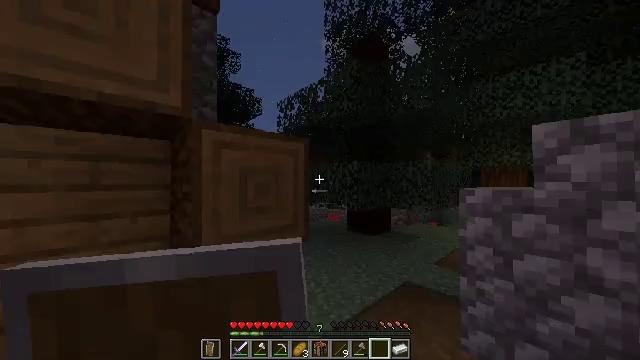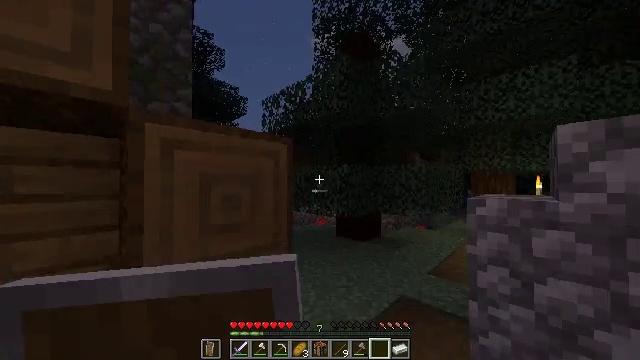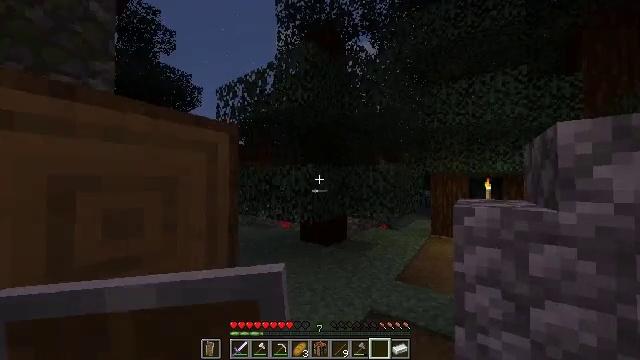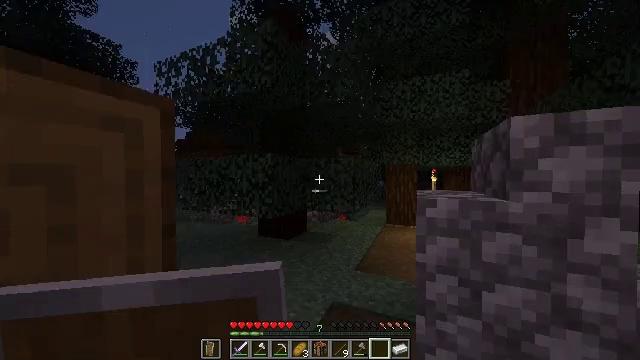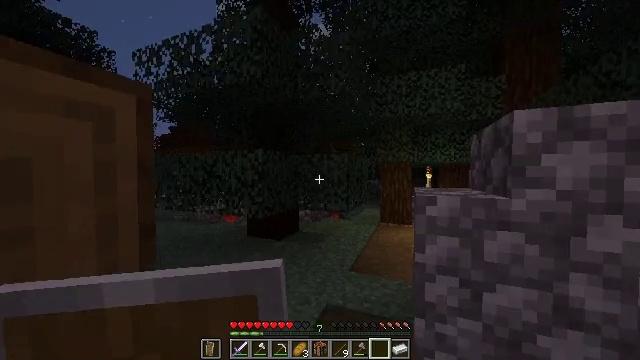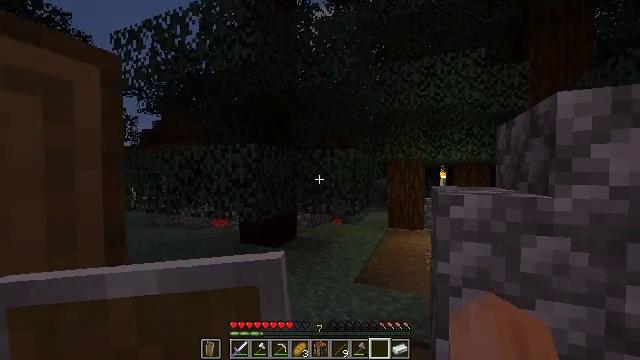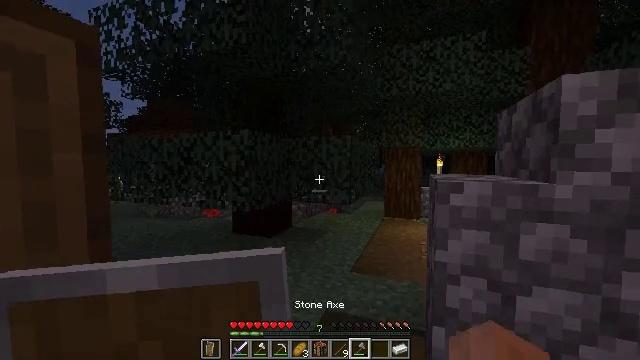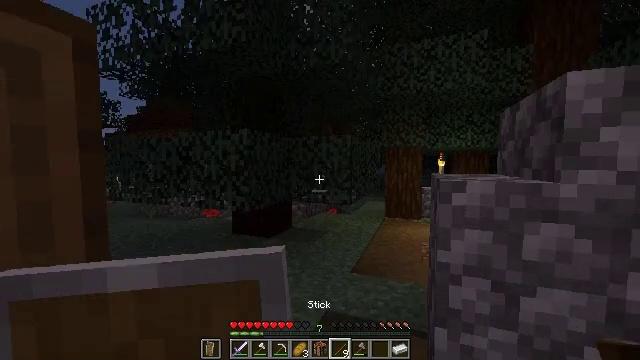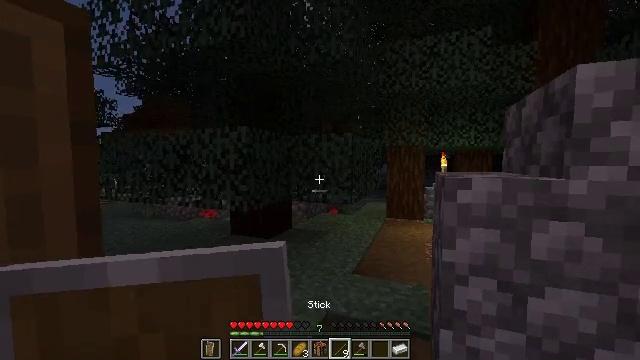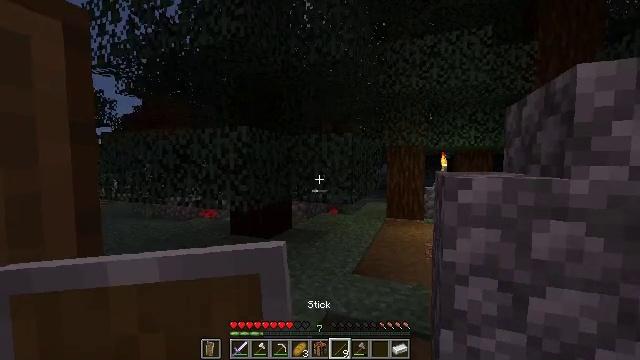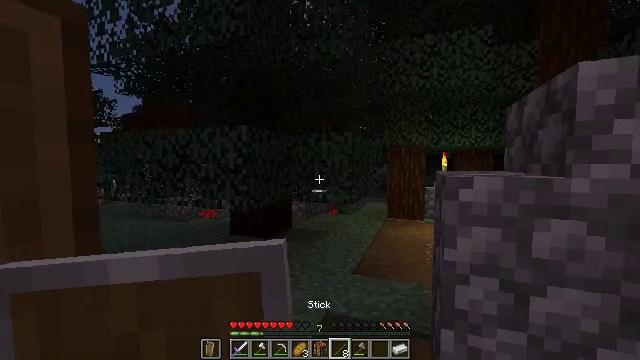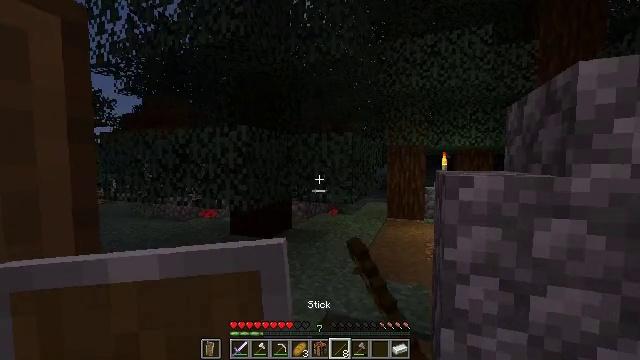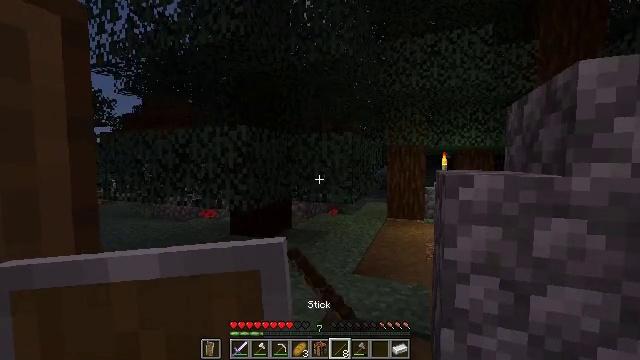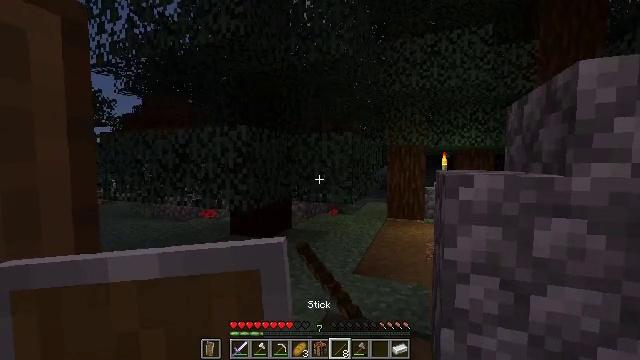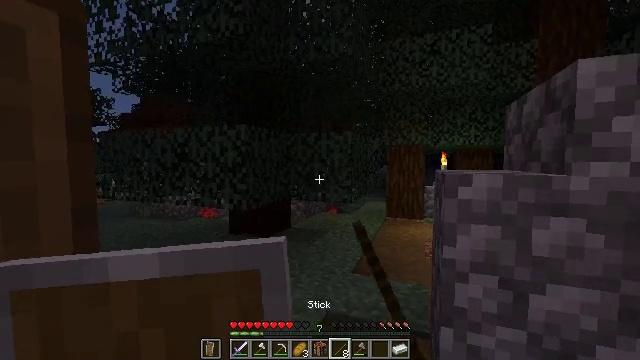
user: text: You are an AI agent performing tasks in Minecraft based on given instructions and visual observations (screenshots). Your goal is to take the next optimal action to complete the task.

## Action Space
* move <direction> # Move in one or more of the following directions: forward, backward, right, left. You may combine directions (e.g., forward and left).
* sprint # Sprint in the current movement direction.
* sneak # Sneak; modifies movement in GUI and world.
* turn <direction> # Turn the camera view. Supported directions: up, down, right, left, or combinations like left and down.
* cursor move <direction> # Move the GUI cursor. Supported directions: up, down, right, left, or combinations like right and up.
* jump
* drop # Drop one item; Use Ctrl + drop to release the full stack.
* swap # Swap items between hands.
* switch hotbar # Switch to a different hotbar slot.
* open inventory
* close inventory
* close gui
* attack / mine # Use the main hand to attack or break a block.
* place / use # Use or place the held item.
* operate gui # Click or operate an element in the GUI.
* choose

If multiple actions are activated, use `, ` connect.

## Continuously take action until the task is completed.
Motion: motion action
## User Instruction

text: Drop a stick.
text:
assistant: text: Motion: move forward, turn right
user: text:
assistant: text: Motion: move forward, turn right
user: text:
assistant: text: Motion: turn right and down
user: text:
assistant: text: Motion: turn right
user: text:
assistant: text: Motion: no_op
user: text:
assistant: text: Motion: turn right and down
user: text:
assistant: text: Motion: no_op
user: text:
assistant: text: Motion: no_op
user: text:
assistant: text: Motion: no_op
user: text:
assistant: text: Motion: drop
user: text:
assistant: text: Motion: drop
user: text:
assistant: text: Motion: no_op
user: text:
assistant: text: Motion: no_op
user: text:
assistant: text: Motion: no_op
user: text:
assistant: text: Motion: no_op